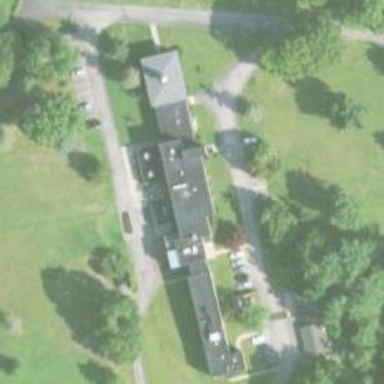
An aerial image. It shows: School.